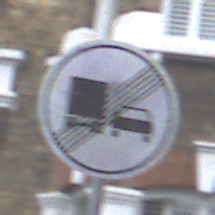
Verkehrszeichen: EndeUeberholverbotKraftfahrzeuge
Umgebung: Outdoor, Urban
Tageszeit: MorningAfternoon
Wetter: Overcast
Licht: Natural
Jahreszeit: NotSpecified
Kontrast: LowContrast